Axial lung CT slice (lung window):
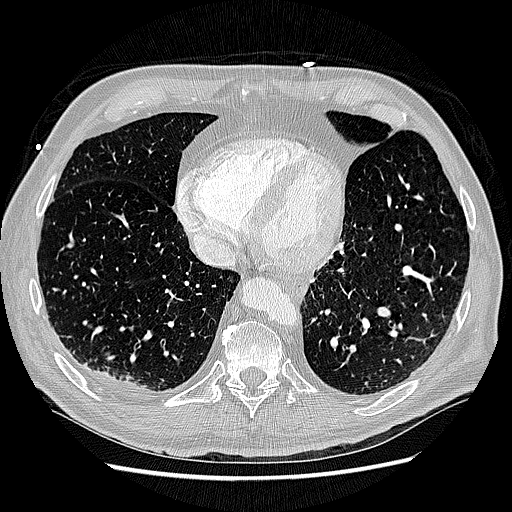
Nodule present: no